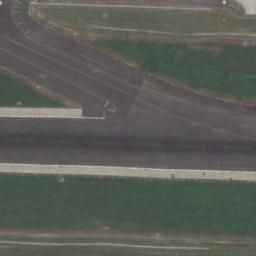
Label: runway